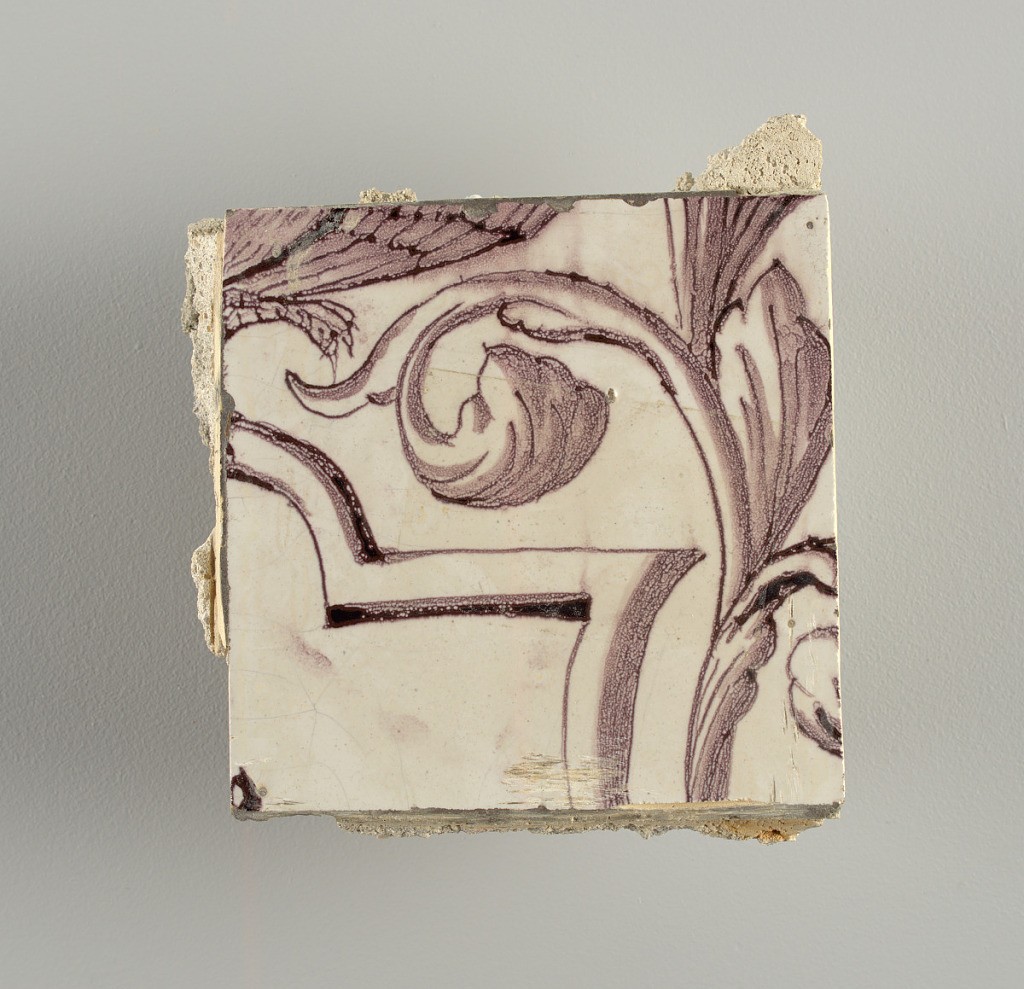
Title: Tile wall facing
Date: ca. 1725
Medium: Tin-glazed earthenware, underglaze
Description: Horizontal rectangle.  Thirty tiles wide and twenty-three tiles high with opening for fireplace eleven tiles wide and ten high.  Foliage arabesques disposed about three vertical axes from which are emphazised by urns at center and right, and at left by the figure of a standing woman carrying an infant on her arm and accompanied by two children.